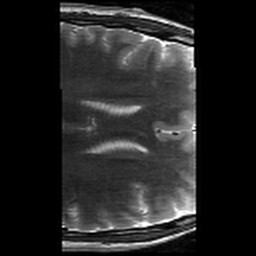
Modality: T2w
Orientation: axial
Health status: healthy
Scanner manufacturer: siemens
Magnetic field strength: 3 T
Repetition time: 8.02 s
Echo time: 0.08 s